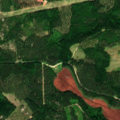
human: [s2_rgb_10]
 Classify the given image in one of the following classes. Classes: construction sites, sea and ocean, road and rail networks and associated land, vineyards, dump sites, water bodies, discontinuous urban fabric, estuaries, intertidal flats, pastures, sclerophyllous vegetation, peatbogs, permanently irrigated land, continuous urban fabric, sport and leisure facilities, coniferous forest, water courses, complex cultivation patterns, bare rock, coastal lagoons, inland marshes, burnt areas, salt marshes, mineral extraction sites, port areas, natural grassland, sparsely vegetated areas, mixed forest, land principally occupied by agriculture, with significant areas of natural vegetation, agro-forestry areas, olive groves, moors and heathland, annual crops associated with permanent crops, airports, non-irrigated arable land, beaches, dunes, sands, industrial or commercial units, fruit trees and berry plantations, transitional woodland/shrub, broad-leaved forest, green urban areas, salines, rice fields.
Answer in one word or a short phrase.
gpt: coniferous forest, mixed forest, transitional woodland/shrub